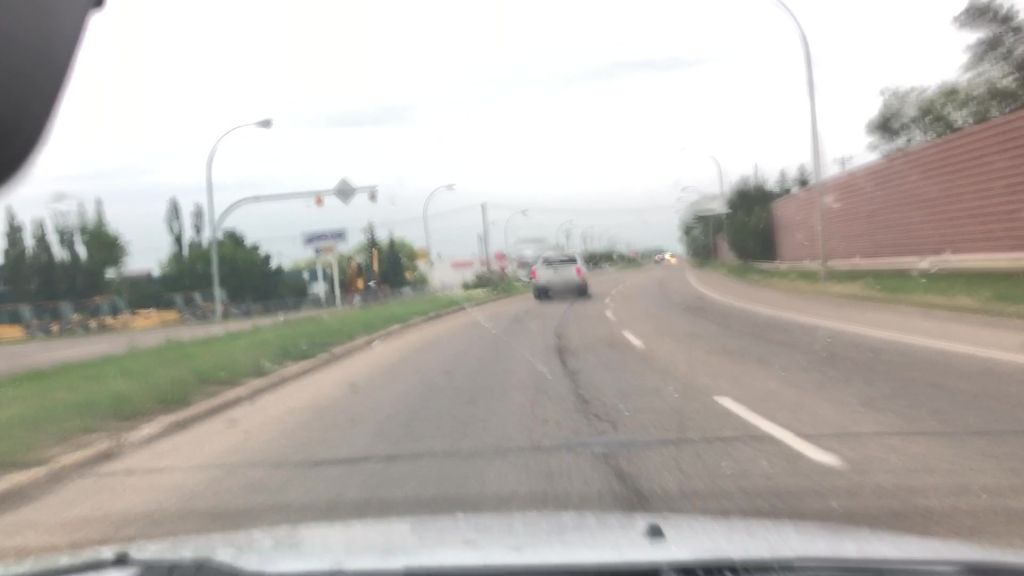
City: edmonton